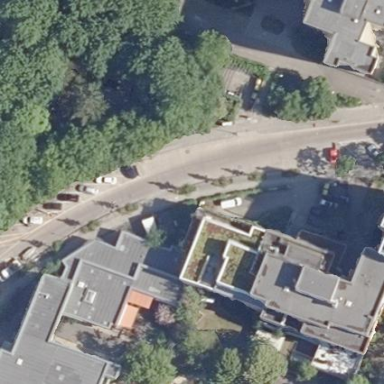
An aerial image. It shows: Kindergarten building.